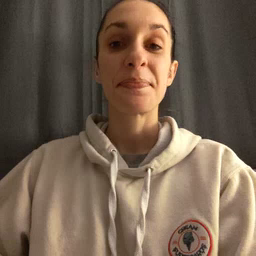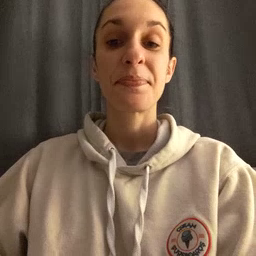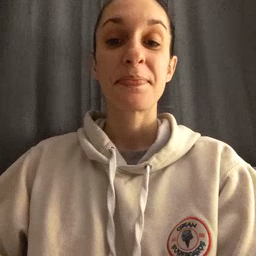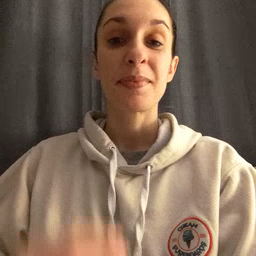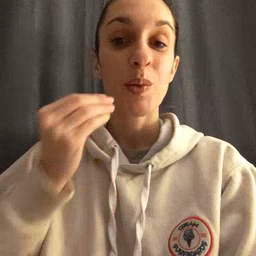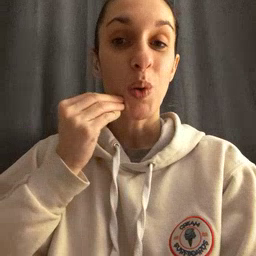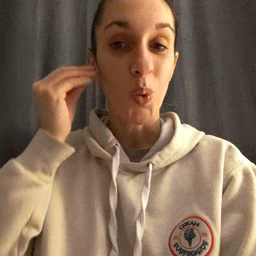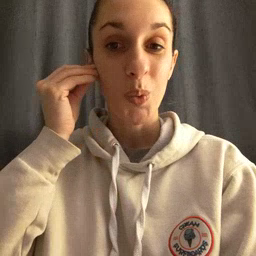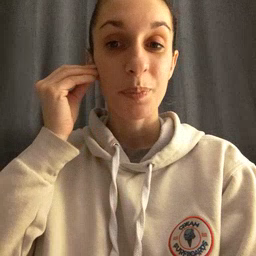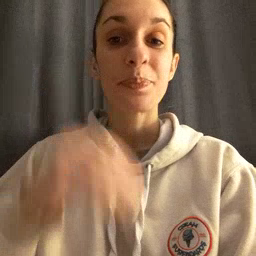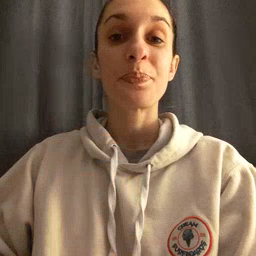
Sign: home